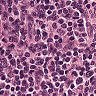
Metastatic tissue present: no